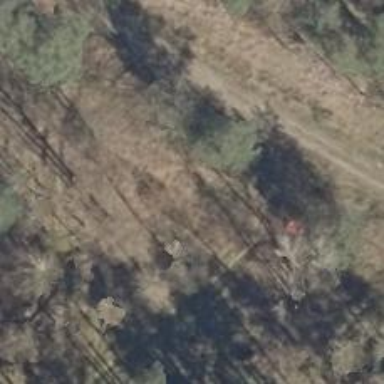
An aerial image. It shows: Hunting stand.